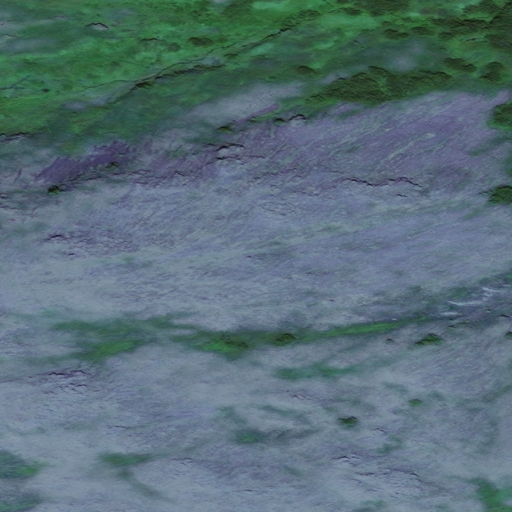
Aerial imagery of mountain in Alaska named Nigag Mountain containing only unknown